Question: How is this possible? It seems to be a very very odd issue (unless I'm missing something very simple):
Code:
'''
{{ dump(nav) }}
{% if nav == "top" %}
<div class="well">This would be the nav</div>
{% endif %}
'''
Output:
'''
boolean true
<div class="well">This would be the nav</div>
'''

Basically, it is outputting if true, but it's not meant to be checking for true.
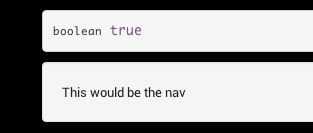
Answer: This is easily reproductible :
'''
{% set nav = true %}
{% if nav == "top" %}
ok
{% endif %}
'''
Displays 'ok'.
According to the <URL> :
> Twig allows expressions everywhere. These work to regular
PHP and even if you're not working with PHP you should feel
comfortable with it.
And if you test in pure PHP the following expression :
'''
$var = true;
if ($var == "top") {
echo 'ok';
}
'''
It will also display ok.
The point is : you should not compare variables of different types. Here, you compare a bool with a string : if your string is not empty or if it does not contains only zeros, it will evaluate to true.
You can also have a look to the <URL> to see how comparison are made with different types.
## Edit
You can use the <URL> test to make strict comparisions, and avoid type juggling matters.